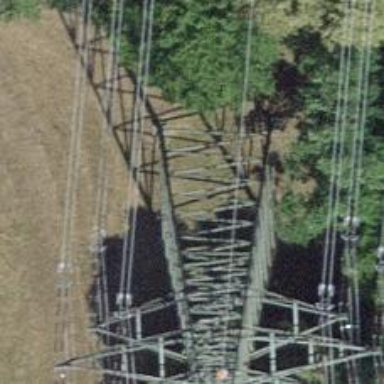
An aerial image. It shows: Power line in the image.